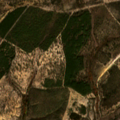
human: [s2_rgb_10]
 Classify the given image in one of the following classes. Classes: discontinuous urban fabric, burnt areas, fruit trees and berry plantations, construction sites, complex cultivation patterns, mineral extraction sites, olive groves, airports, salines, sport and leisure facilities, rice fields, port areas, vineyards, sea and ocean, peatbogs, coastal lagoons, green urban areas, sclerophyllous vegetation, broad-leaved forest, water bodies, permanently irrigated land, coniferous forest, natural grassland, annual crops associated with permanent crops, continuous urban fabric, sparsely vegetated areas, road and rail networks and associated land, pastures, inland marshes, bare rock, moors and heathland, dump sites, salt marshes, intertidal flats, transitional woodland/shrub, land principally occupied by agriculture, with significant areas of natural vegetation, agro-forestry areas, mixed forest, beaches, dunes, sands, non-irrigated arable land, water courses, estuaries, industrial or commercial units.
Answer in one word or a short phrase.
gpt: non-irrigated arable land, broad-leaved forest, transitional woodland/shrub